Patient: sex M, age 60
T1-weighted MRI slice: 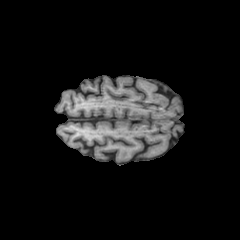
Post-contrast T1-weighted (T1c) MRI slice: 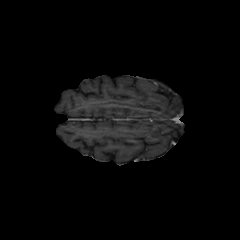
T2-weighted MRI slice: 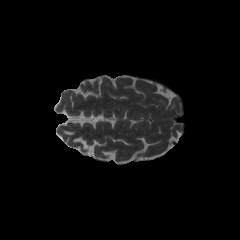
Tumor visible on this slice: yes
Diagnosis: Glioblastoma, IDH-wildtype
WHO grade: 4